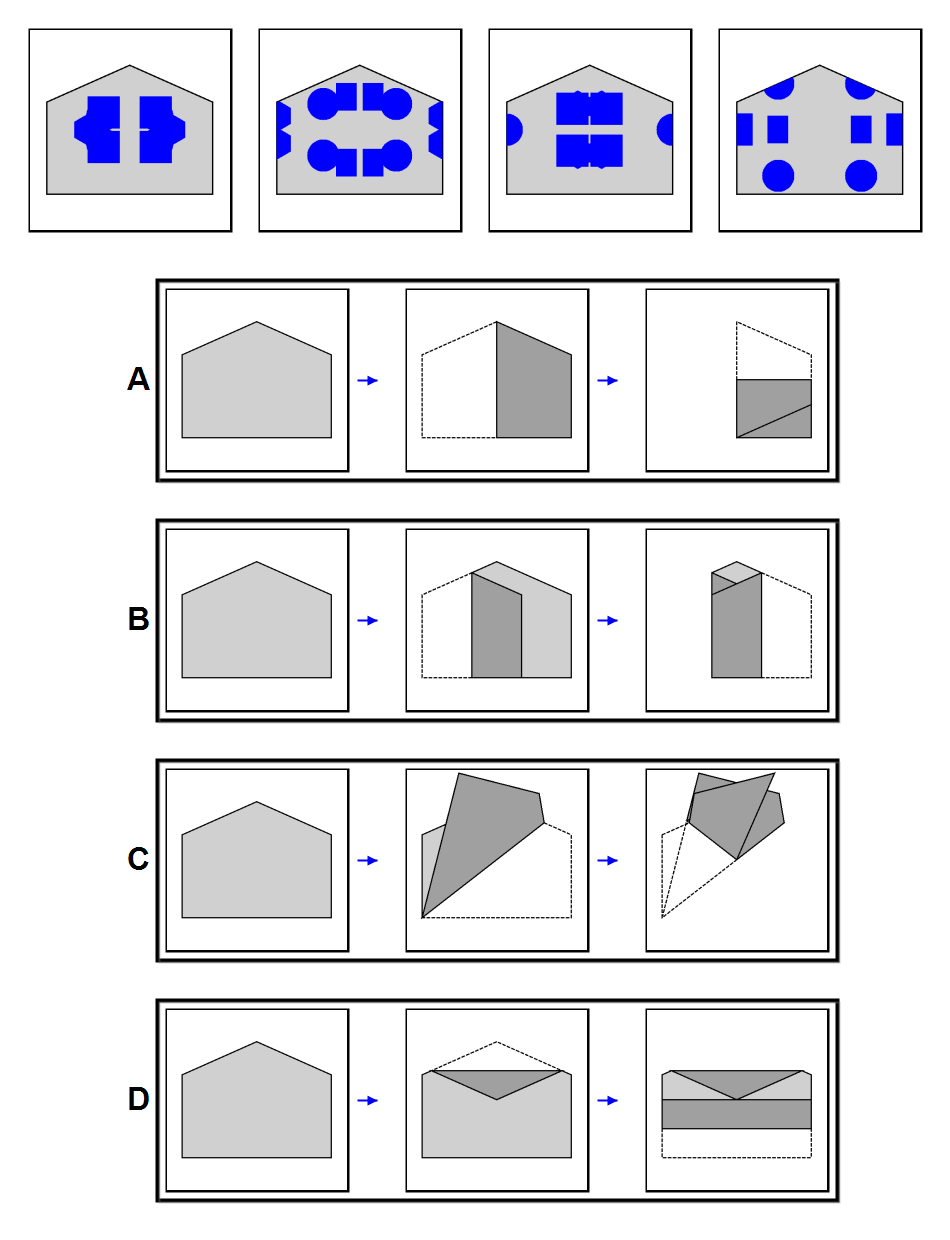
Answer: A